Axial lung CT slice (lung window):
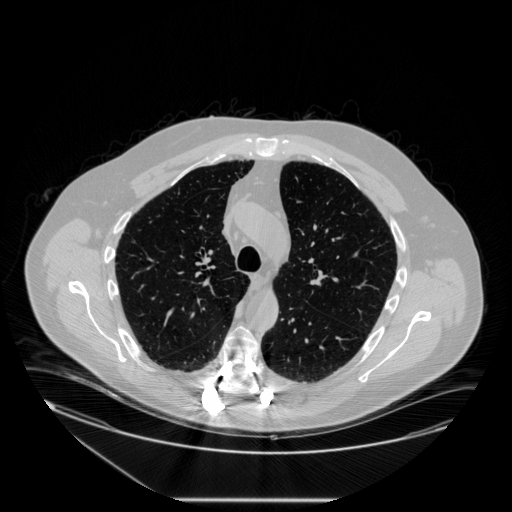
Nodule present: no